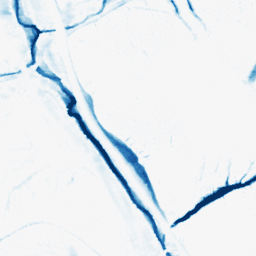
Category: morphological
Decomposition family: morphological_ellipse
Decomposition parameters: operation: closing
width: 10
height: 20
Upsampling method: cubic_mitchell
Upsampling parameters: scale: 8
Upsampling scale: 8